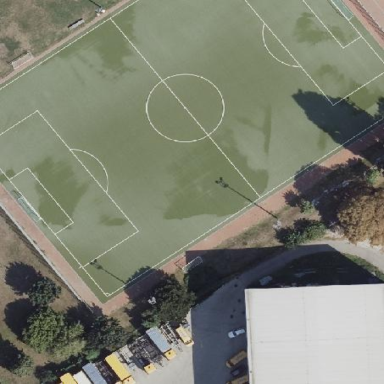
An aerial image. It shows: Soccer pitch for leisureland activities.